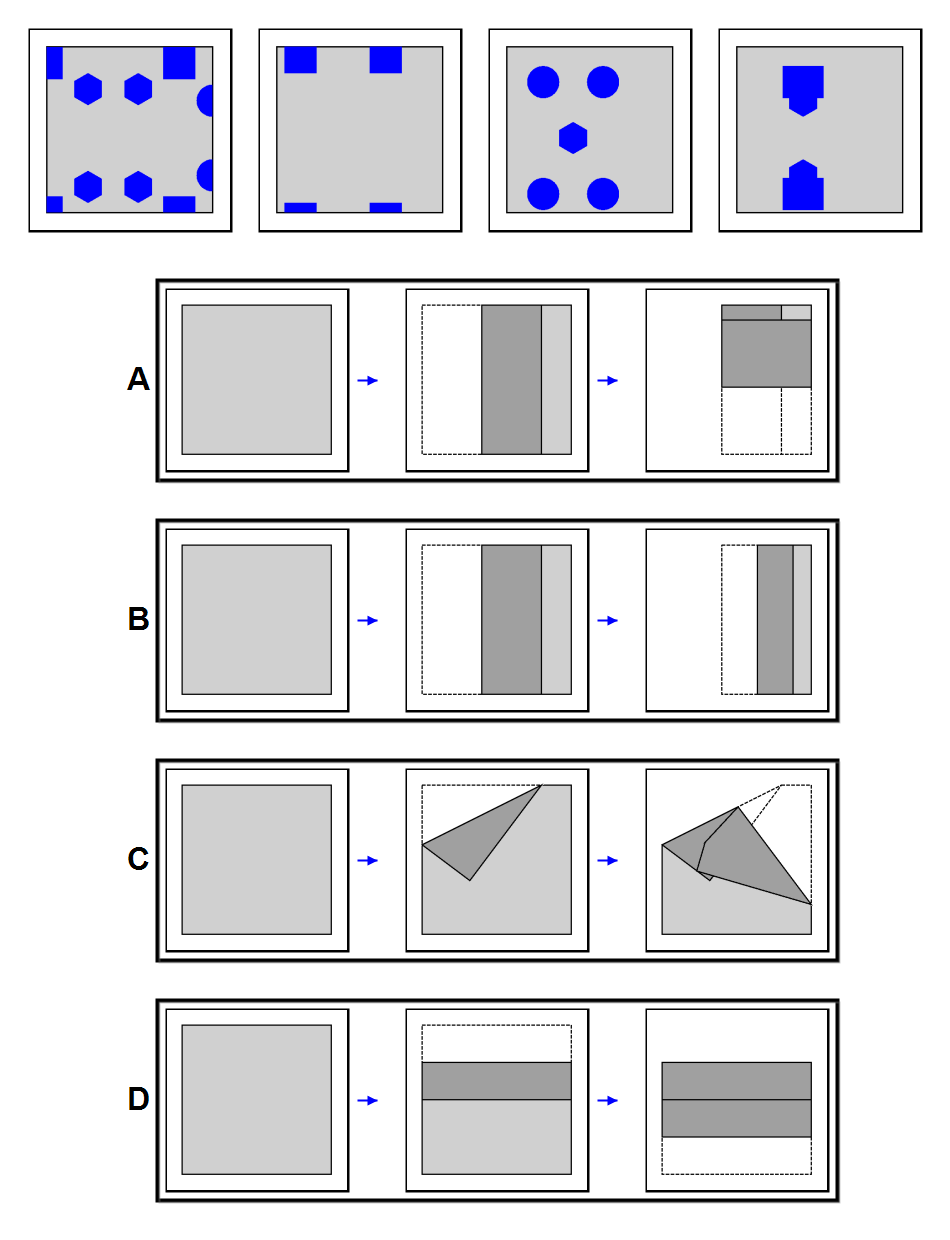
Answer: A